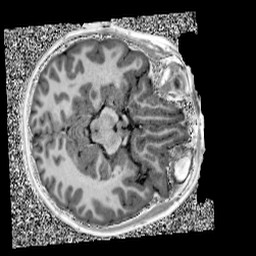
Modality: UNIT1
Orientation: axial
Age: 12
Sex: male
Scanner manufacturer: siemens
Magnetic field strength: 3 T
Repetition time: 4 s
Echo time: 0.00299 s